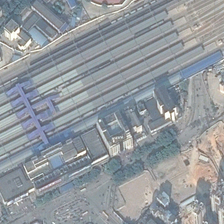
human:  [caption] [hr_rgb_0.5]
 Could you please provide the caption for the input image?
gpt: some green trees and buildings are near a railway station .

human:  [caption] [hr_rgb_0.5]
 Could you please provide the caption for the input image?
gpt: some green trees and buildings are near a railway station .

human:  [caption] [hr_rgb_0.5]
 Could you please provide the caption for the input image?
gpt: several straight railways sits behind the main building .

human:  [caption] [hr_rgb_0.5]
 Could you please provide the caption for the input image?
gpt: several straight railways sits behind the main building .

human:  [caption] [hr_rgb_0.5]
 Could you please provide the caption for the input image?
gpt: some green trees and buildings are near a railway station .